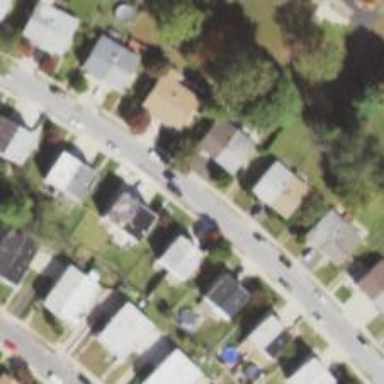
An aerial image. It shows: Residential road.